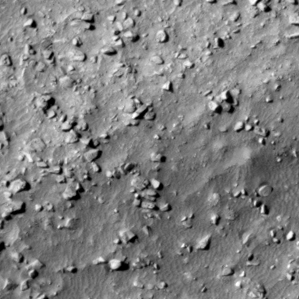
Label: non_frost